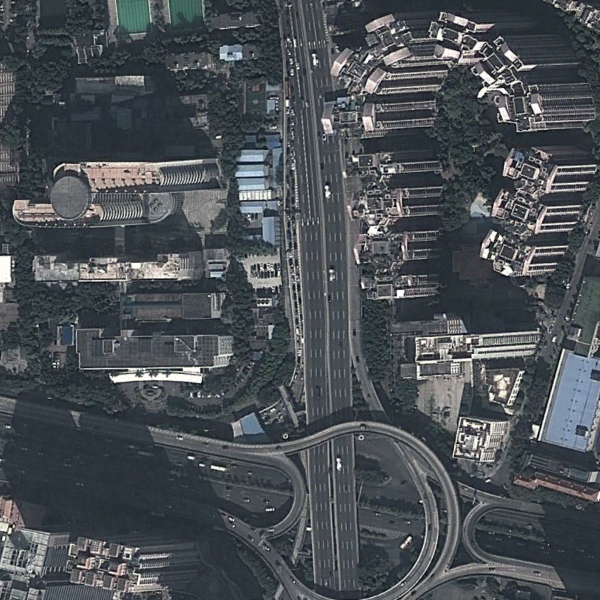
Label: Commercial